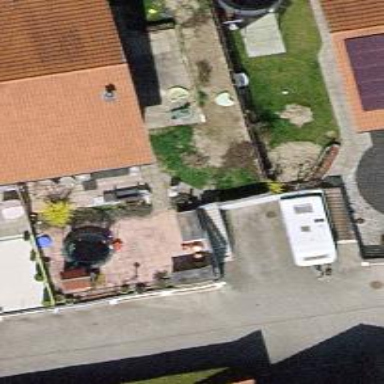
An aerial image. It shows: Semi-detached house.